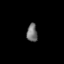
Tissue: lung
Cell type: Endothelial cells
Senescence score: 0.6226
Nuclear area (px): 189
Mean DAPI intensity: 113.714